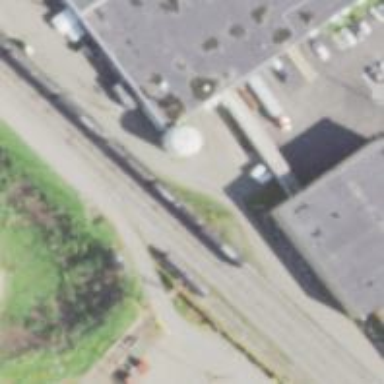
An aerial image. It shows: Rail spur service.